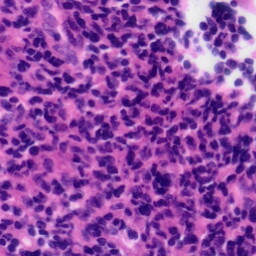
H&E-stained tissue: Tonsil